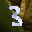
Label: 3